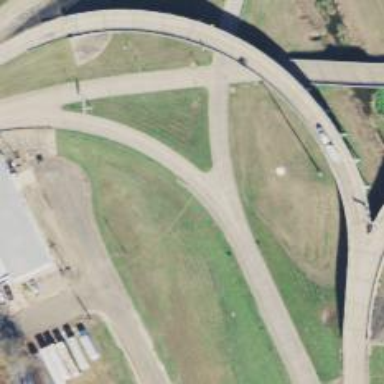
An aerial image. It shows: Secondary link road.